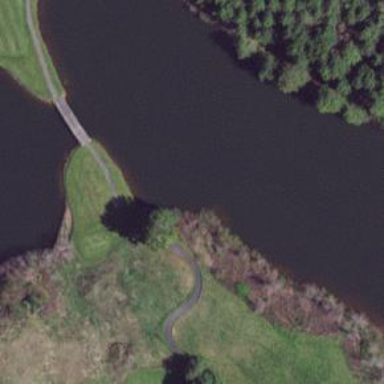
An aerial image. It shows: Pathway for golfing.